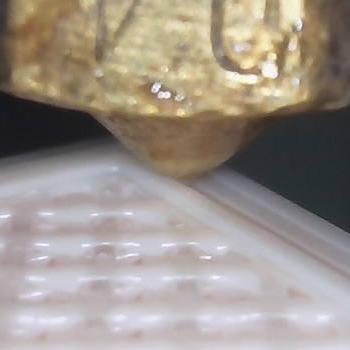
Flow rate: 84%